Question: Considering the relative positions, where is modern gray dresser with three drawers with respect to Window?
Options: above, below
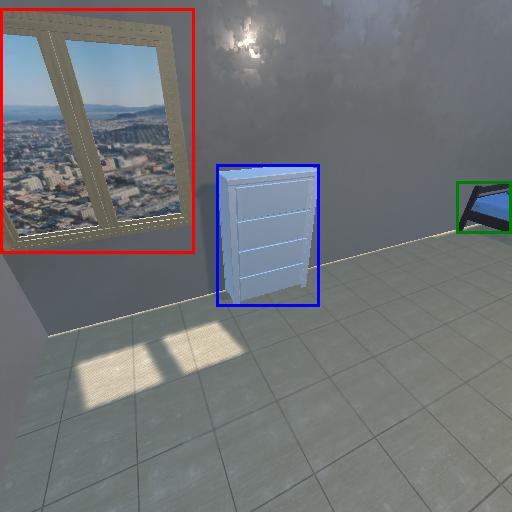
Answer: above